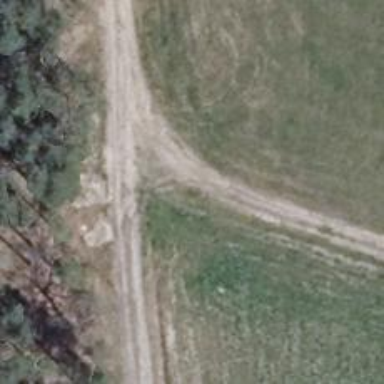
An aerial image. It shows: Sandy track with grade3 tracktype.